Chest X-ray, PA view. Patient: 57 years old, sex F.
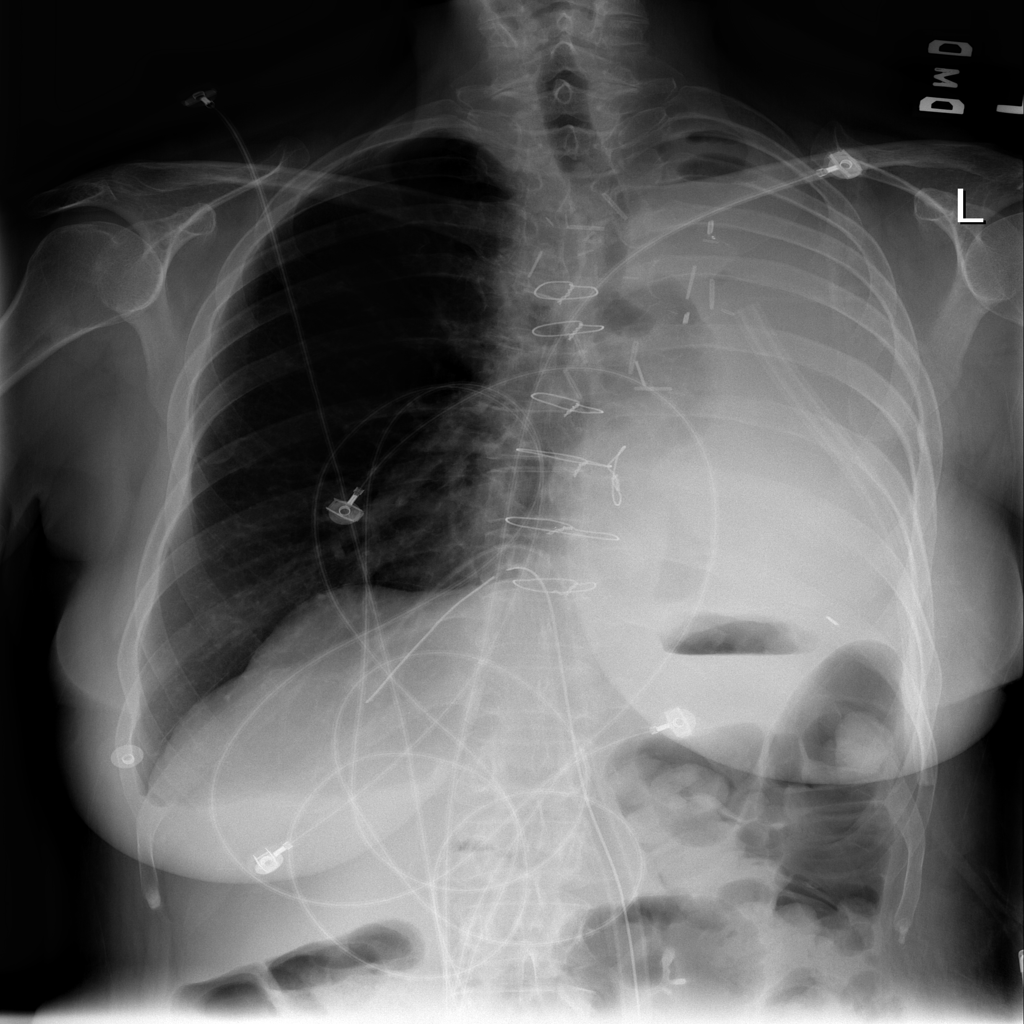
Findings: No Finding